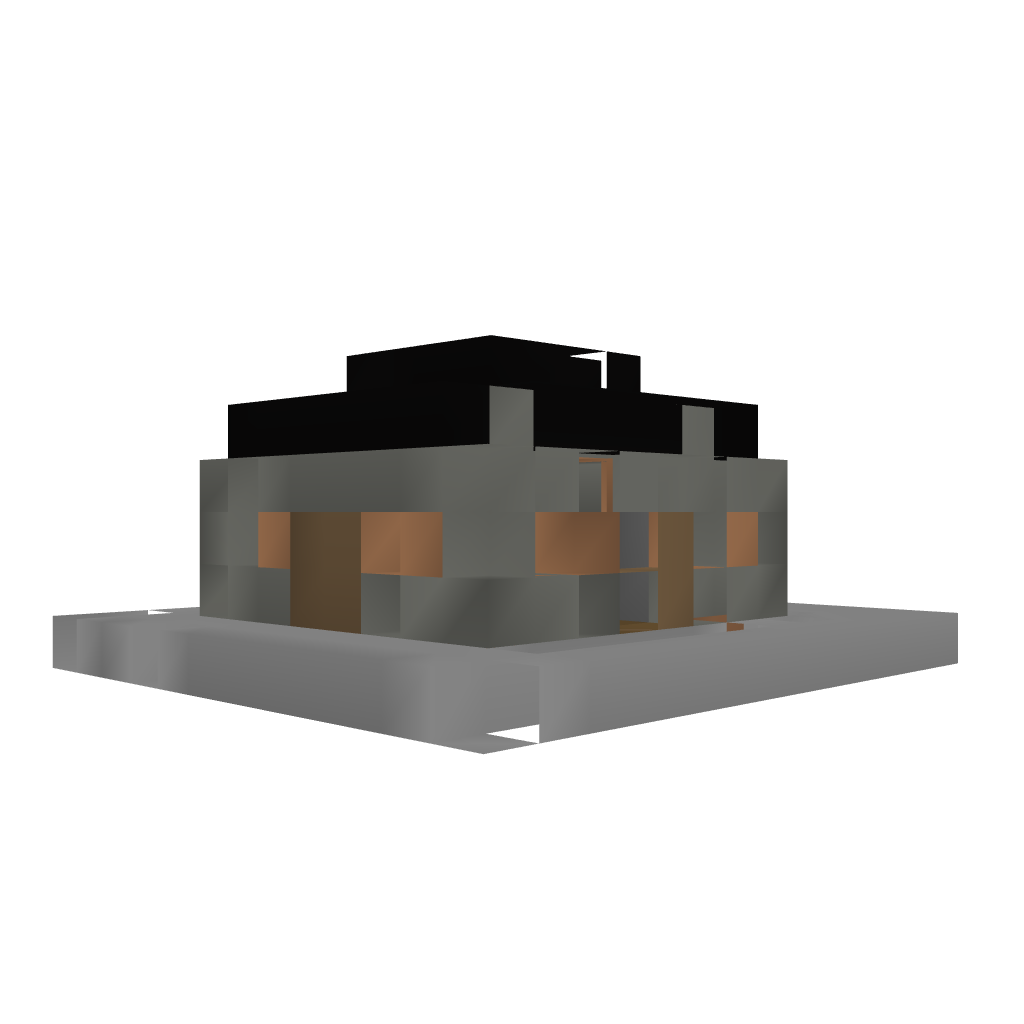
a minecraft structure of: Jungle smith